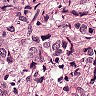
Metastatic tissue present: yes